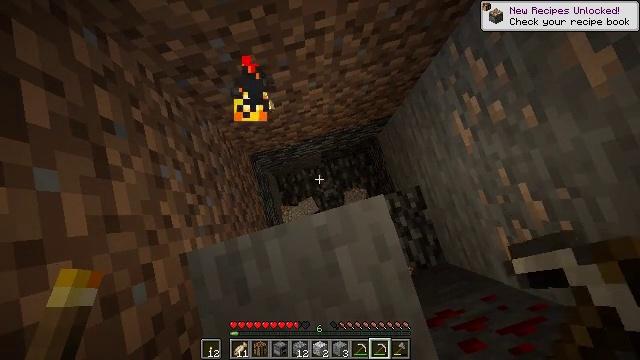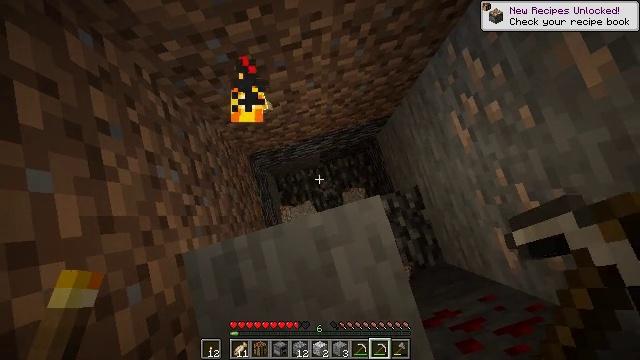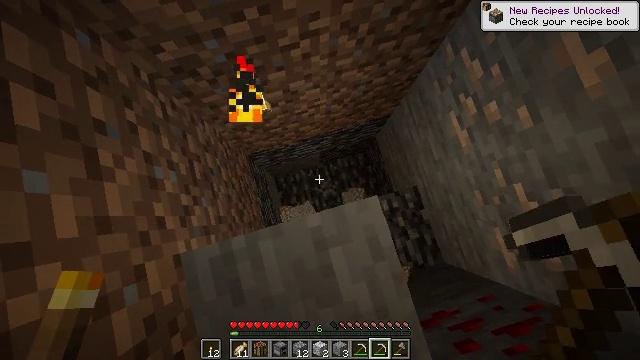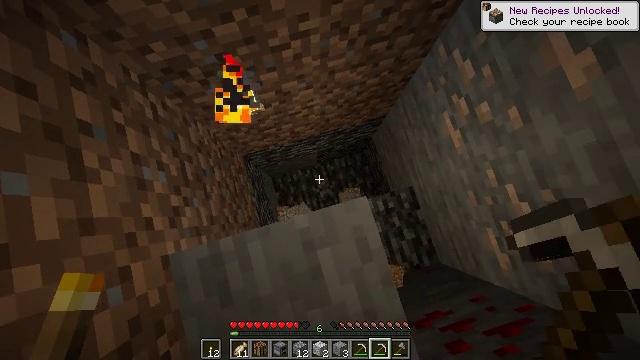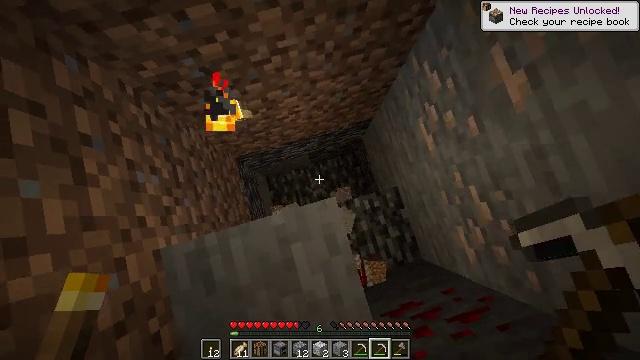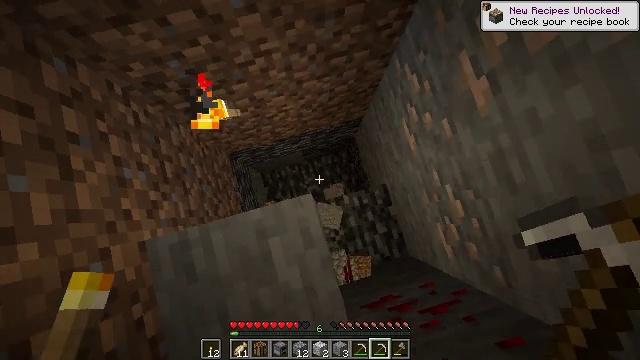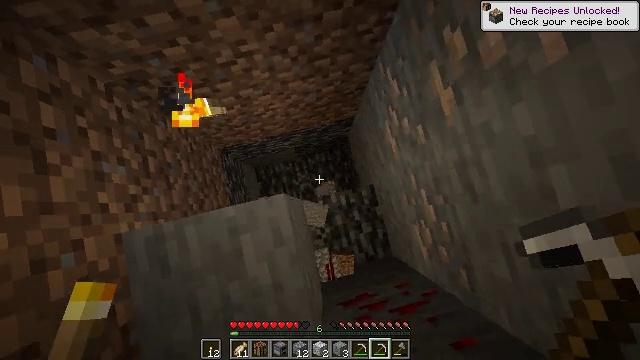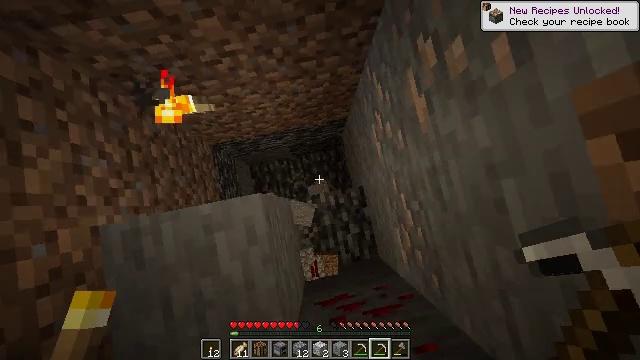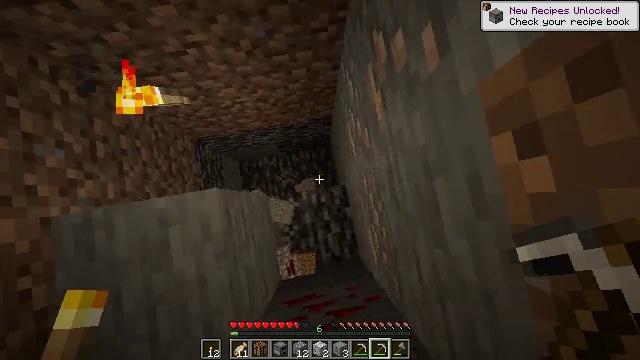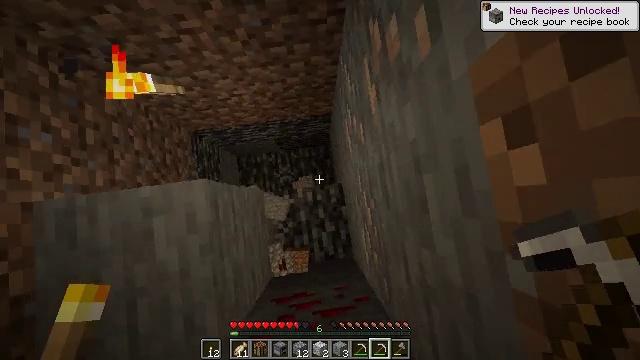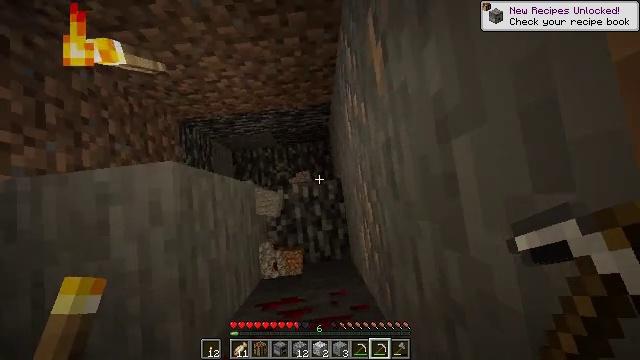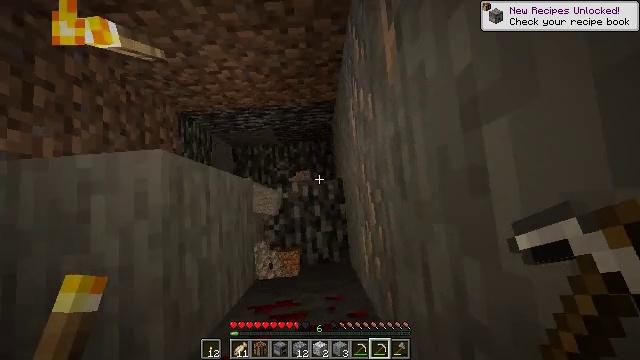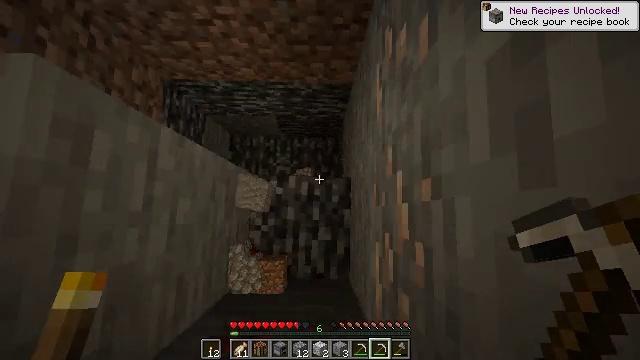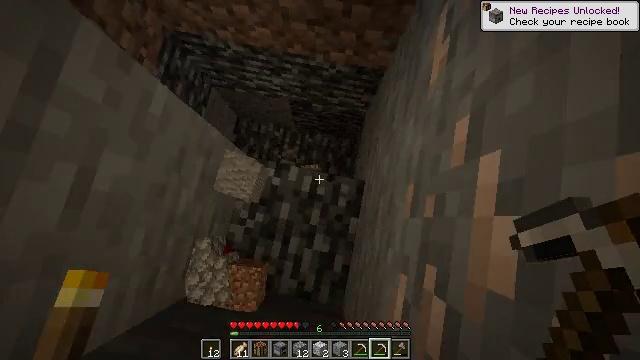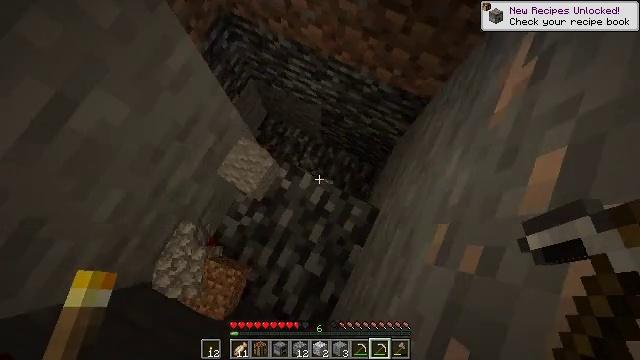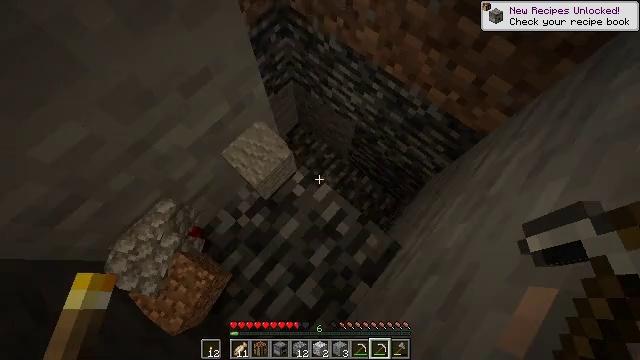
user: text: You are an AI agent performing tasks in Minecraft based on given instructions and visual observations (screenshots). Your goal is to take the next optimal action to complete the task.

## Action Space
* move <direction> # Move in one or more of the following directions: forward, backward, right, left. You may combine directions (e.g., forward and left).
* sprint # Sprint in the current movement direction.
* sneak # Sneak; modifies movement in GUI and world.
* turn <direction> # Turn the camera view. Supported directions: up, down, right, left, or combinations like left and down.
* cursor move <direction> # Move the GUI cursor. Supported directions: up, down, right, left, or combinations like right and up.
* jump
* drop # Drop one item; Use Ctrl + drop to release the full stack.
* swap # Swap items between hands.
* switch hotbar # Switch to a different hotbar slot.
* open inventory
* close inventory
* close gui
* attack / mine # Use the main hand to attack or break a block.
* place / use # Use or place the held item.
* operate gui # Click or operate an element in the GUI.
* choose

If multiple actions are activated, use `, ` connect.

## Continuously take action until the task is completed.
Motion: motion action
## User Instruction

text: Mine gravel from the ground.
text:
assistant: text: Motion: move right, sneak
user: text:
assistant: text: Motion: move right, sneak
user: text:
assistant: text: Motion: move right
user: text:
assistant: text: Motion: move right
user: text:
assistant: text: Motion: move right
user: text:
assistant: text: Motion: move right, turn left
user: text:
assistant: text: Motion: move right, turn left
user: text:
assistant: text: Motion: move right, turn left
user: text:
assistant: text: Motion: move right, turn left
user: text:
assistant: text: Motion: move right, turn left
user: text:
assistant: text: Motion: move right, turn left
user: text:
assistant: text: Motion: move right, turn left and up
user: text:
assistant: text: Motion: turn left and up
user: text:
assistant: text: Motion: turn left and up
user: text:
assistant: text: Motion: turn left and up
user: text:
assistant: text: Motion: turn left and up
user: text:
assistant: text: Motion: no_op
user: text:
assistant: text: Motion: no_op
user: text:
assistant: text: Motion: no_op
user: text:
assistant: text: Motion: no_op
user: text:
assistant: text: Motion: turn right
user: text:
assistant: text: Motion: turn up
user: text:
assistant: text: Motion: move right, turn up
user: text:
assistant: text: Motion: move forward and move right, sneak, turn left
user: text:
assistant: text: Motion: move forward and move right, sneak
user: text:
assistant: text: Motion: move forward and move right, sneak, turn left
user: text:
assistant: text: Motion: move forward and move right, sneak, attack / mine
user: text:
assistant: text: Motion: move forward and move right, sneak, turn down, attack / mine
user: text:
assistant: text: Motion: sneak, turn left and down, attack / mine
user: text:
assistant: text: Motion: sneak, turn left, attack / mine